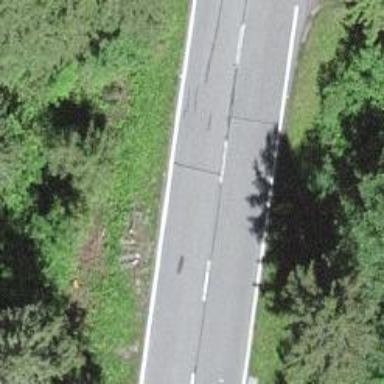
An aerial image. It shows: Bus stop along the road.